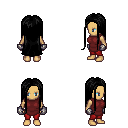
a pixel art fantasy rpg character, female body template, human, tanned skin, maroon tunic, red pants, black extra-long hairstyle, metal gloves, four views (front, back, left, right), 2x2 character sprite sheet, small pixel art, hard edges, no anti-aliasing